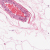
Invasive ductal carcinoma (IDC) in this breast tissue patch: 0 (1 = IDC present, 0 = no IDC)